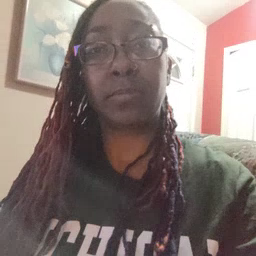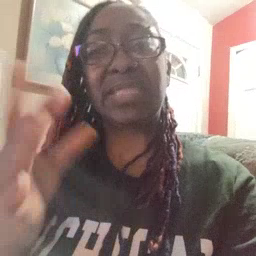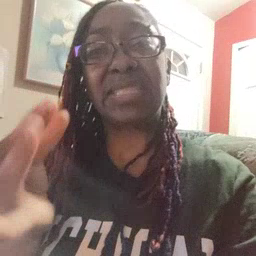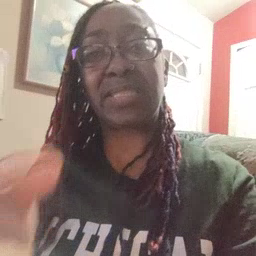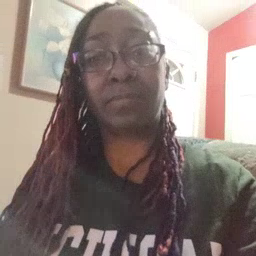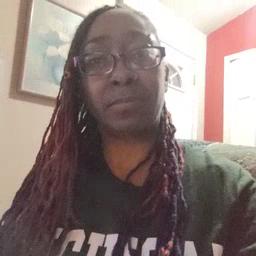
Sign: sticky